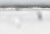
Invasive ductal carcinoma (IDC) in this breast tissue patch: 0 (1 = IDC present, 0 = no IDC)